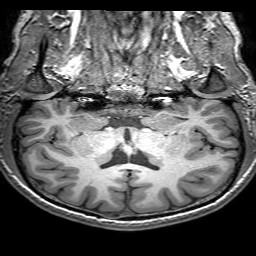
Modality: T1w
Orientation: sagittal
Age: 18
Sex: male
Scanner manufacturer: philips
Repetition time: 0.008906 s
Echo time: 0.0046 s